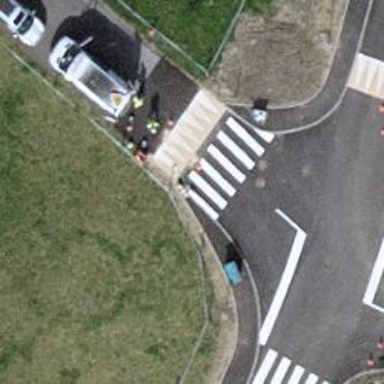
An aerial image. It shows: Residential road with asphalt surface and traffic calming table.